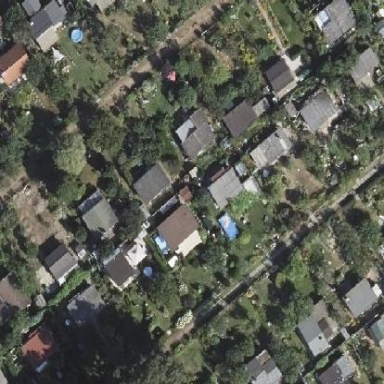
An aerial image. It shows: Plot in the allotments.